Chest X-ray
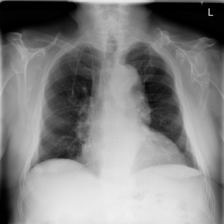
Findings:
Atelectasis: negative
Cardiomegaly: negative
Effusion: negative
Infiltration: negative
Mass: negative
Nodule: negative
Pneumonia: negative
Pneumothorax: negative
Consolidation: negative
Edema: negative
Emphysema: negative
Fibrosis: negative
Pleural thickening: negative
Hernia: negative